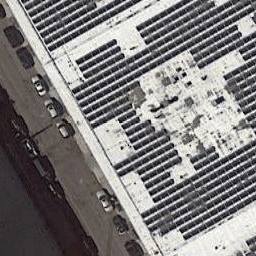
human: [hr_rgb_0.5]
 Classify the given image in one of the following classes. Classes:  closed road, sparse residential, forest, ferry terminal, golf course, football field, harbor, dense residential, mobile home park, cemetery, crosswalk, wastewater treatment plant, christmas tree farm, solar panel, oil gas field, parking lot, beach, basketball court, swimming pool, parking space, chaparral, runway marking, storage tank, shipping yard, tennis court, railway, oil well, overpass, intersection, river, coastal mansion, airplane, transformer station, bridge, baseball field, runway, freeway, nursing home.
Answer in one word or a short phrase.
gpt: solar panel